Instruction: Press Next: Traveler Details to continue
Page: cart
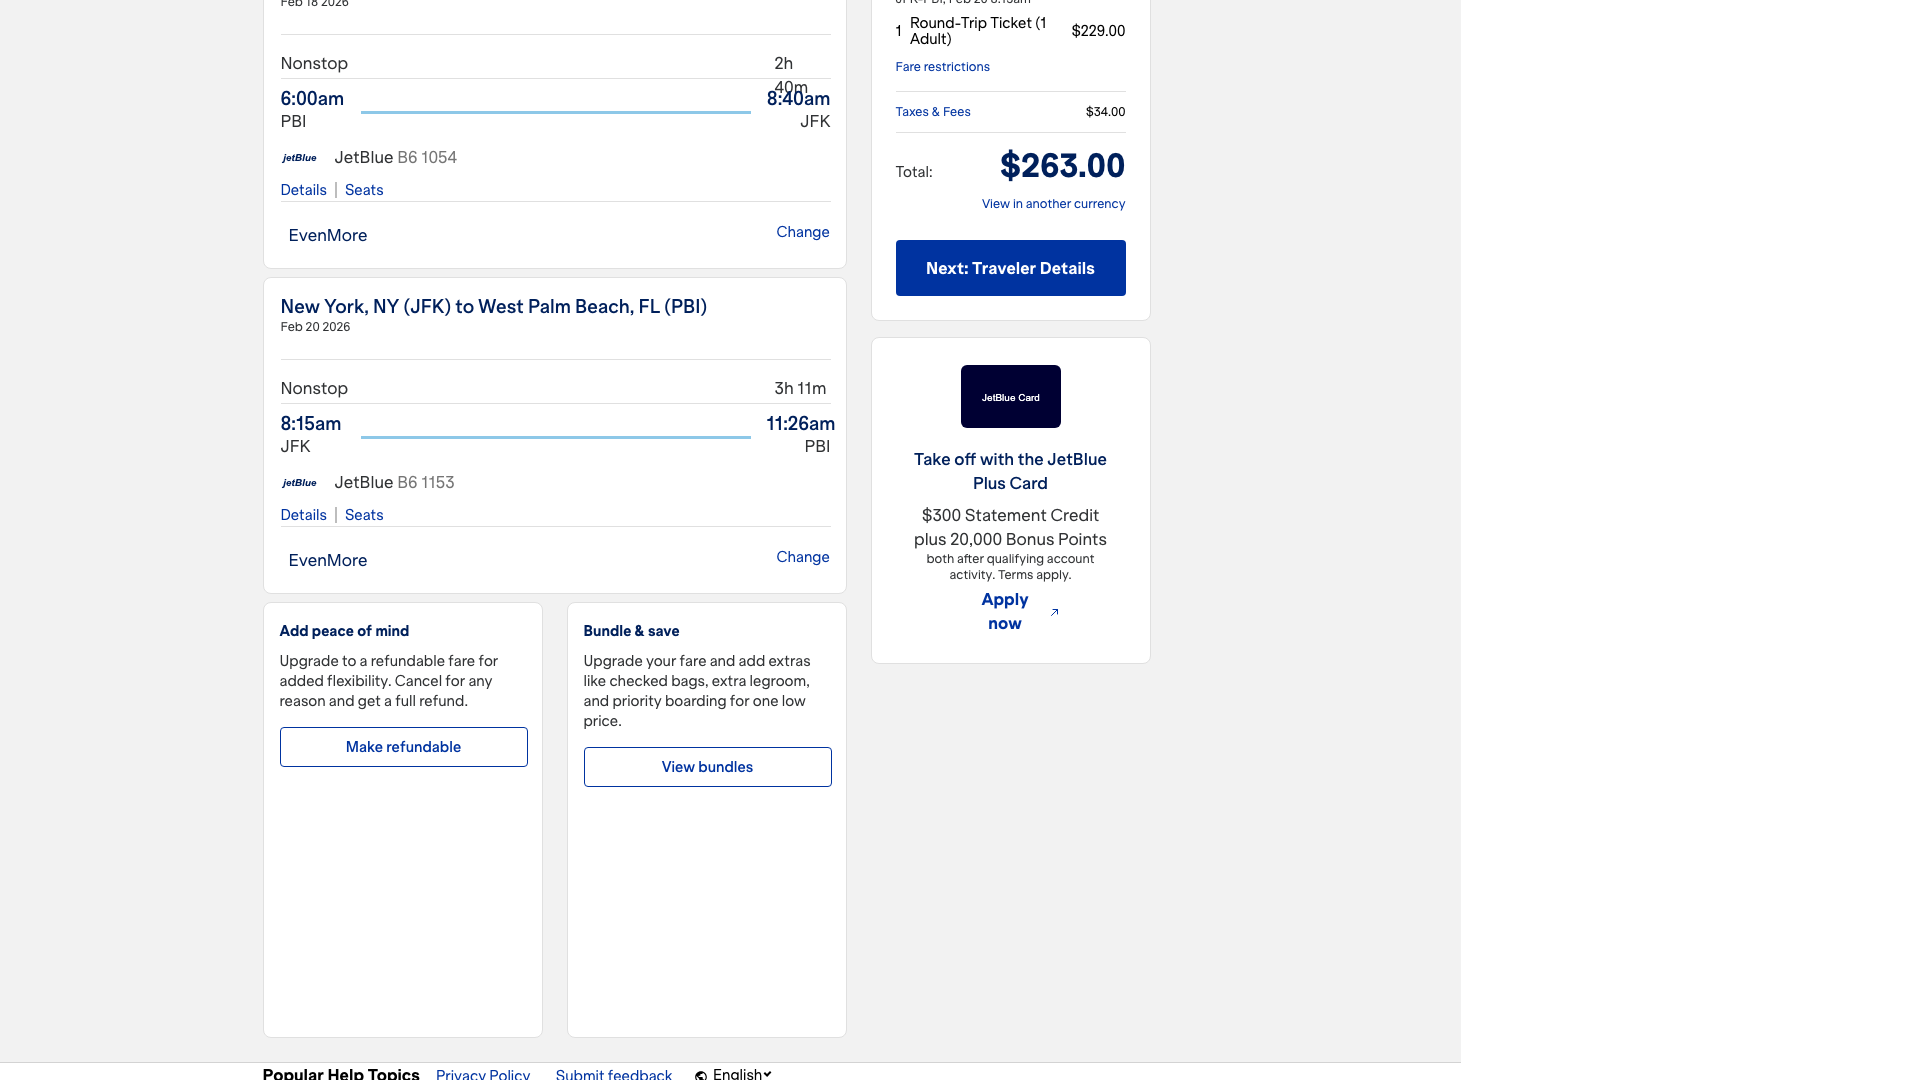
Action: click